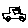
Label: car